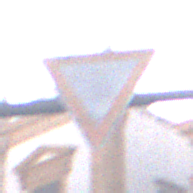
Verkehrszeichen: VorfahrtGewaehren
Umgebung: Outdoor, Urban
Tageszeit: SunriseSunset
Wetter: PartlyCloudy
Licht: Natural
Jahreszeit: NotSpecified
Kontrast: LowContrast